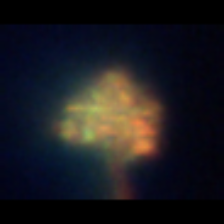
Taxon: Unknown_detritus
Group: Unknown